Question: I am working on a macro in which I am putting together PivotTables.
My Problem:
I can not get the calculation part to work. I get an error everytime I run the code at the stage where PivotField(18) is supposed to calculate the .Function=xlCount. The error I get is "1004 select method of range class failed".
All the examples I've found online and in the MS Help section are structured the way I have set up my code. What am I missing???
Any help is highly appreciated...
I've been working on this the better part of the day. The following page (<URL> has been super helpful, but hasn't helped me in cracking this particular problem.
'''
' Start of PivotSpecific Formatting
Set pt = ActiveSheet.PivotTables("PT" & wsNewWorksheetName)
With pt
' Prevent AutoFormatting of Columns
.HasAutoFormat = False
' Hide Field Headers
.DisplayFieldCaptions = False
.TableStyle2 = "PivotStyleMedium2"
' Apply calculation to numbers and change Caption
With .PivotFields(18)
.Caption = "Demand"
.Function = xlCount
.NumberFormat = "#,##0"
End With
With .PivotFields(15)
.Caption = "Lowest OP"
.Function = xlMin
.NumberFormat = "#,##0.00"
End With
End With
'''
Update 1: Screenshot of Pivot Table

Update 2: Tested Code from bonCodigo
Here is the code adjusted to my workbook. With this I get a run time error 91 on the line:
Set pvField = pvTable.PivotFields(18)
'''
Dim wkSheet As Worksheet
Dim pvTable As PivotTable
Dim pvField As PivotField
Set wkSheet = ThisWorkbook.Worksheets(wsNewWorksheetName)
Set pvTble = wkSheet.PivotTables("PT" & wsNewWorksheetName)
Set pvField = pvTable.PivotFields(18)
With pvField
.Caption = "Demand"
.Function = xlCount
.orientation = xlDataField
.NumberFormat = "#,##0"
End With
Set pvField = Nothing
Set pvTable = Nothing
Set wkSheet = Nothing
'''
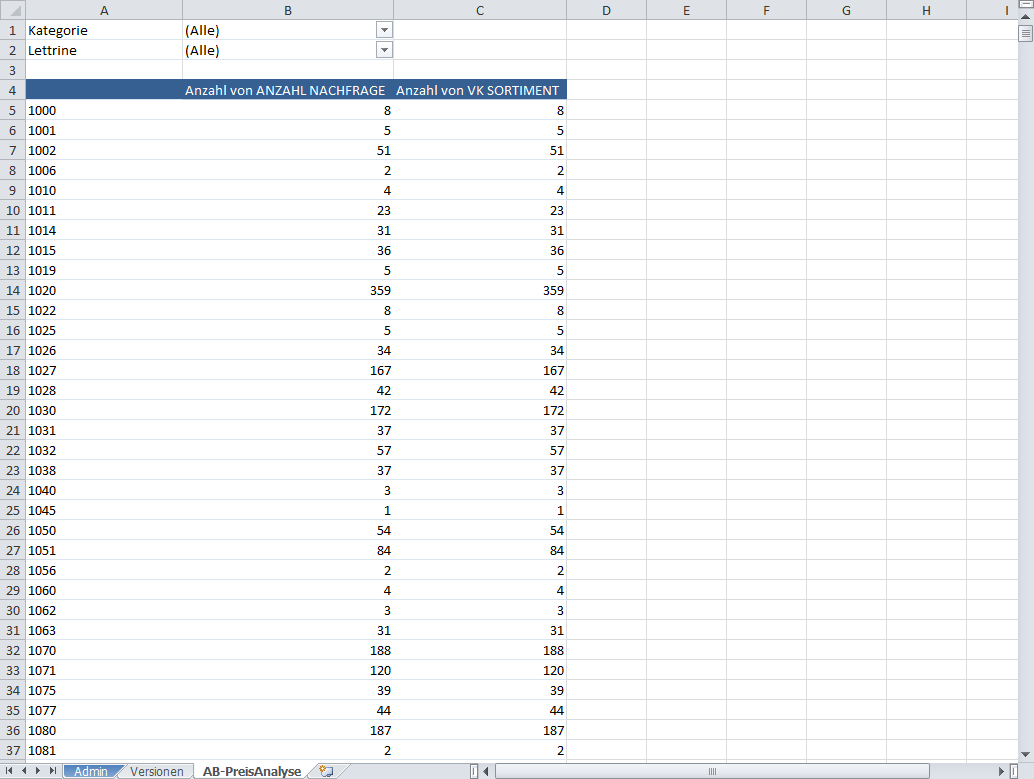
Answer: Try this please and comment with your results. So we can see from there.
'''
Option Explicit
'-- whatever other code you may have...
Dim wkSheet as Worksheet
Dim pvTable as PivotTable
Dim pvField as PivotField
Set wkSheet = ThisWorkbook.Worksheets("Sheet1") '-- user proper sheet name explicitly
Set pvTble = wkSheet.PivotTables("PivotTable1")
' or wkSheet.PivotTables(1) '-- use pivot table name or index
Set pvField = pvTable.PivotFields("SomeField") '-- use pivot field name or index
' -- do whatever you want to do with the pivot table
' -- do what you need to do with the pivot field
With pvField
.Caption = "Demand"
.Orientation = xlDataField '--<< THIS could well be the culprit
.Function = xlCount
.NumberFormat = "#,##0"
End With
Set pvField = Nothing
Set PvTable = Nothing
Set wkSheet = Nothing
'''
---
Since you have more than one field to format, I recommend you to use a loop if they are consecutive using 'DataFields Index'
e.g. 'pvTable.DataFields(1).Function = xlCount'
Otherwise you will have to define them separately. It is always best to assign an variable as a reference to the object that you intend to interact. :)